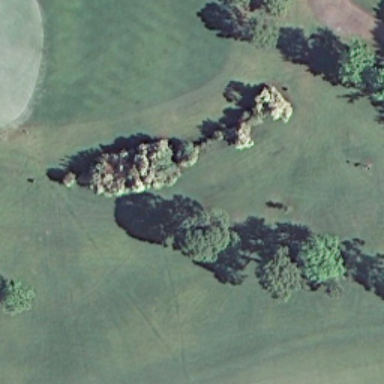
This is a part of a golf course with turfs and some trees .